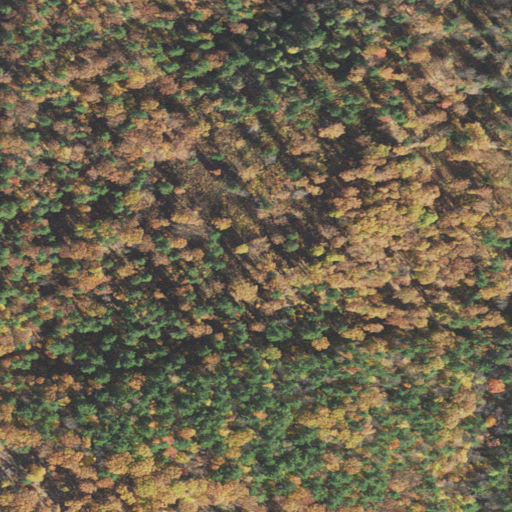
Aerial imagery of mountain in New Hampshire named Storey Hill containing mixed forest, deciduous forest, and evergreen forest